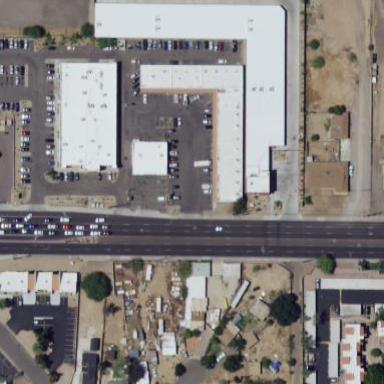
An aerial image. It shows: Commercial building.